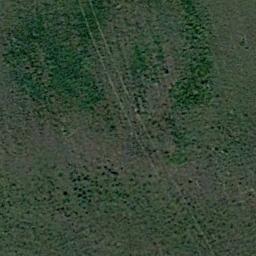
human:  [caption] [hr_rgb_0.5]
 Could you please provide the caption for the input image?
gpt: This meadow has different sparsity in different places .

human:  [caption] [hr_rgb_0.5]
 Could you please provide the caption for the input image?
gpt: The meadow is dense but uneven .

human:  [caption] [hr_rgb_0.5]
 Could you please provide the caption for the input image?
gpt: There are lines of bare land on the meadow .

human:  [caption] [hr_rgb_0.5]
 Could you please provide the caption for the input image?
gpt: There are two intersecting paths in the grass .

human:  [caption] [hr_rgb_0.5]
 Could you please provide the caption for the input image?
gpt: A dense meadow with many green grass .